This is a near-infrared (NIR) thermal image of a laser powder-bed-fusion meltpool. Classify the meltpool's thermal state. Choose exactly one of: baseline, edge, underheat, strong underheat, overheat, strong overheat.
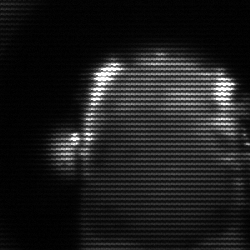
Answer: baseline